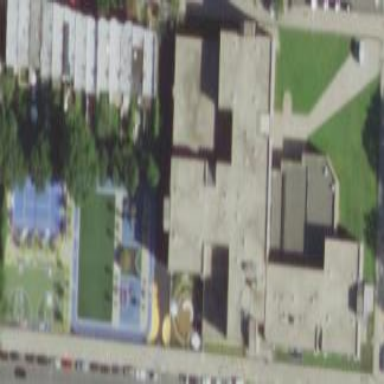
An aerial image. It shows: School.